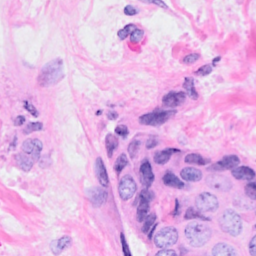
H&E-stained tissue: Breast